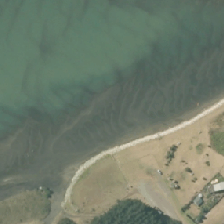
Land cover: high_producing_grassland